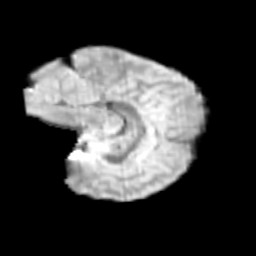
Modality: T2w
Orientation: sagittal
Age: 10
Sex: female
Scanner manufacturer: siemens
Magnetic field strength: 3 T
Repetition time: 3.8 s
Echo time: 0.07 s